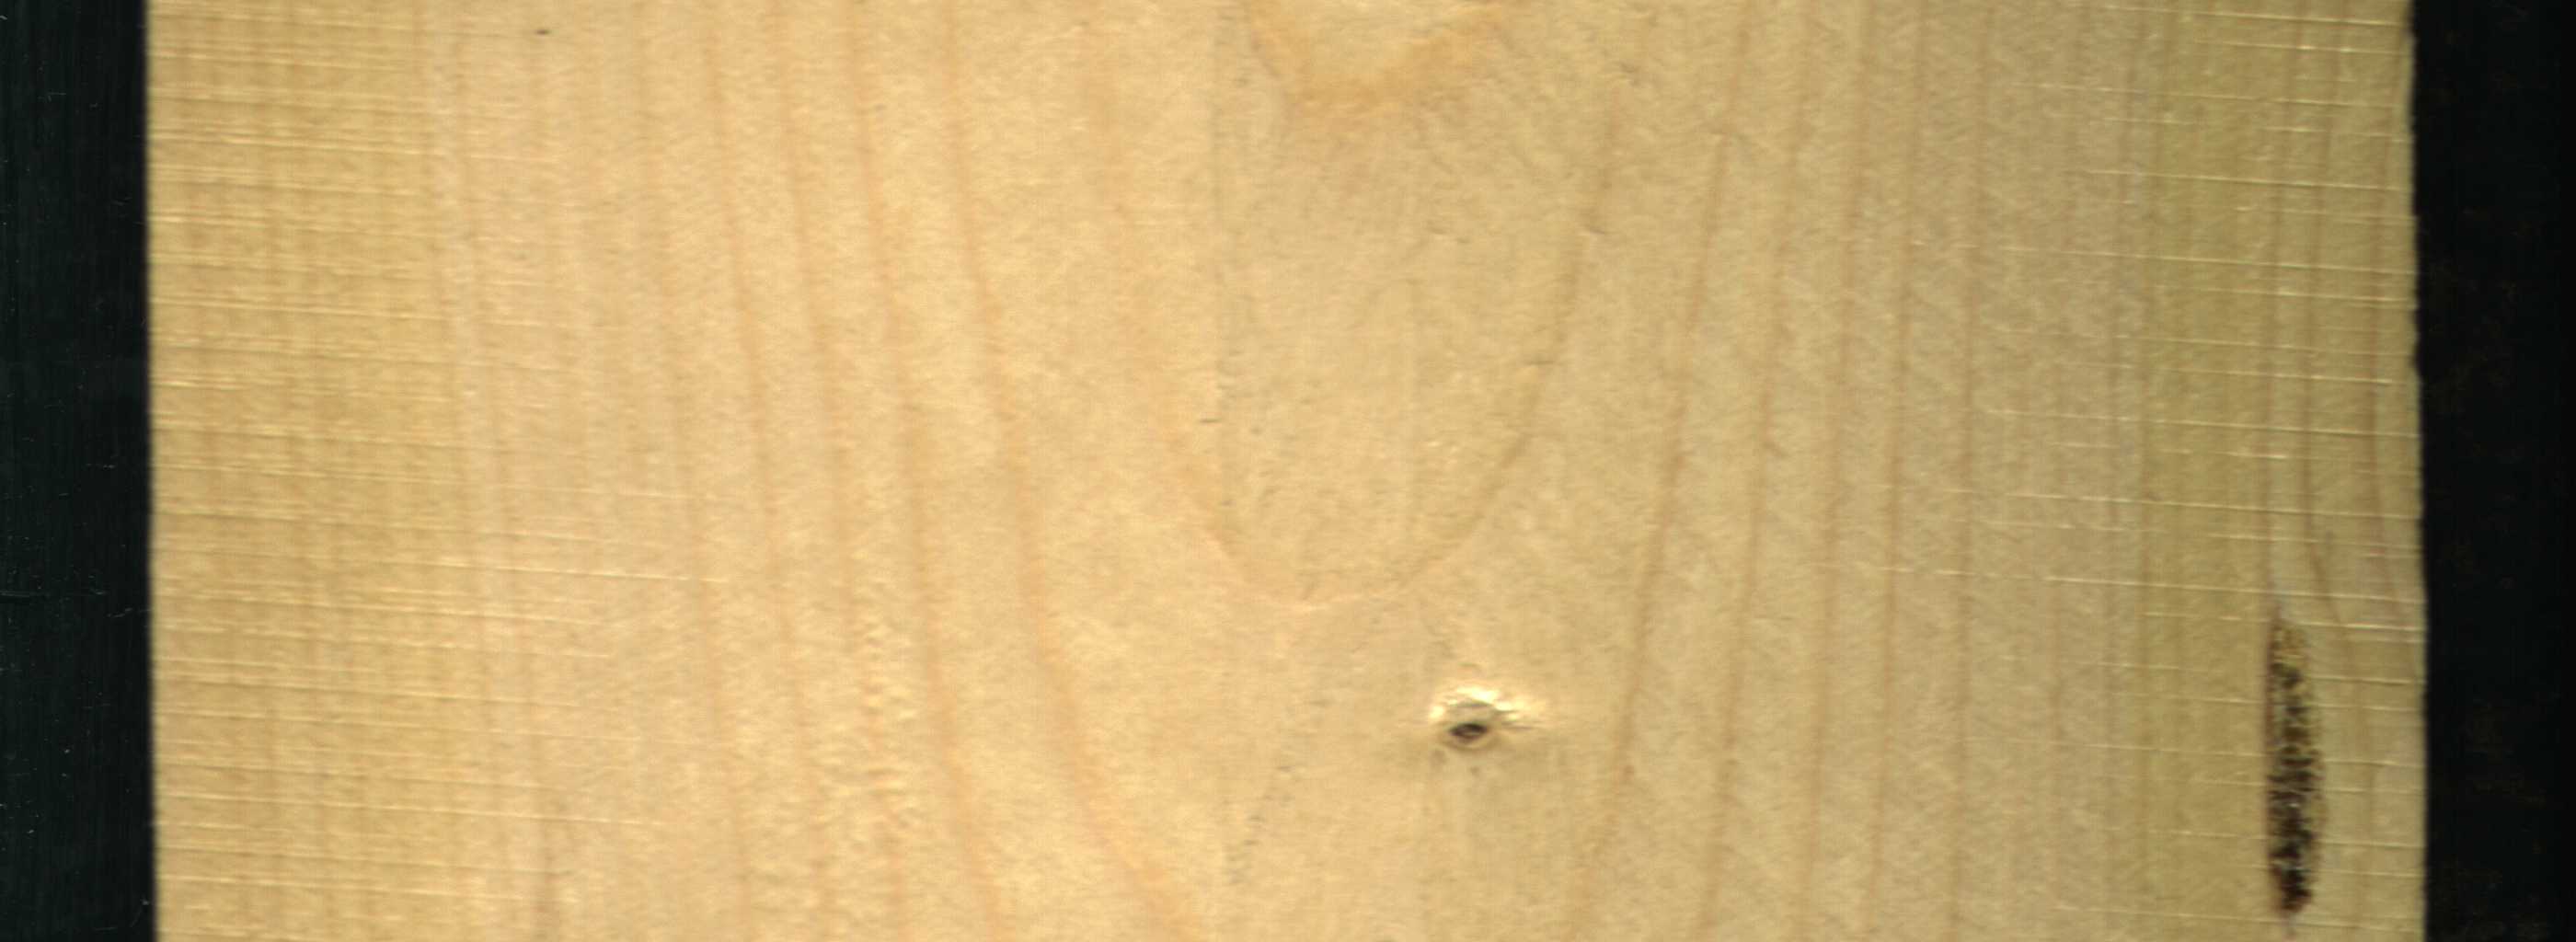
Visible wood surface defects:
resin
Live_Knot